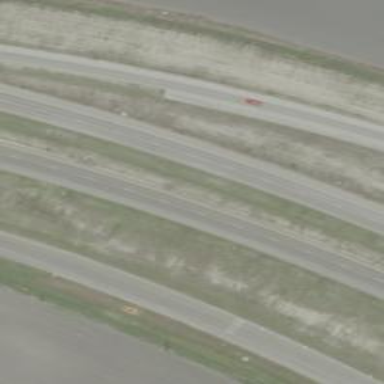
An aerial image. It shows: This image shows trunk highway that functions as expressway.